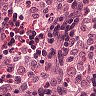
Metastatic tissue present: no